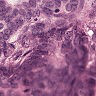
Metastatic tissue present: yes